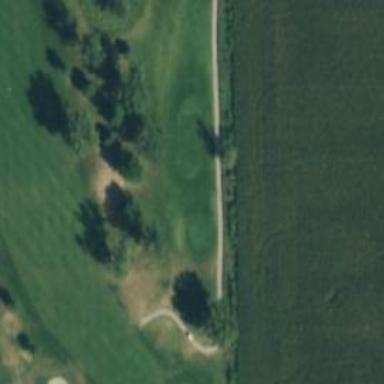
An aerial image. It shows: Golf tee.